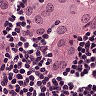
Metastatic tissue present: yes